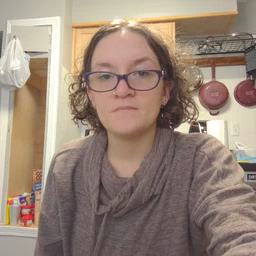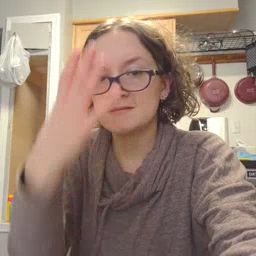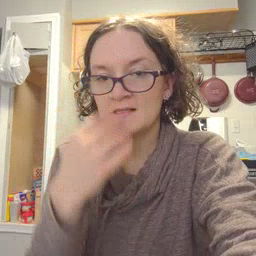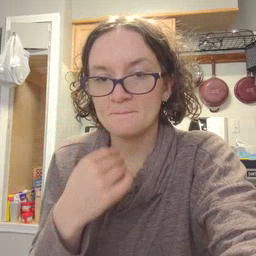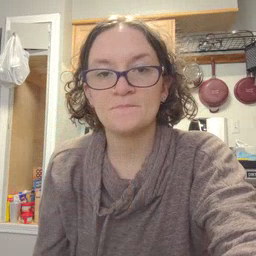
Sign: sleep